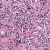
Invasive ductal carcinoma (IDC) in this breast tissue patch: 1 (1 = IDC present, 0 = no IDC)